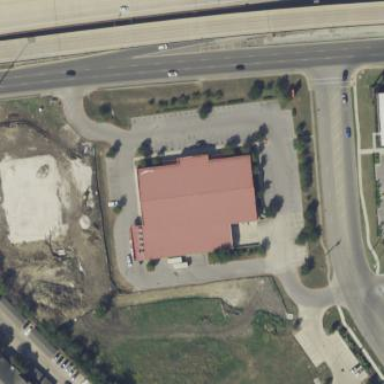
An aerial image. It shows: Building.